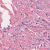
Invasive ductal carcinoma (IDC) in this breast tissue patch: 1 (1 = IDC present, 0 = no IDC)